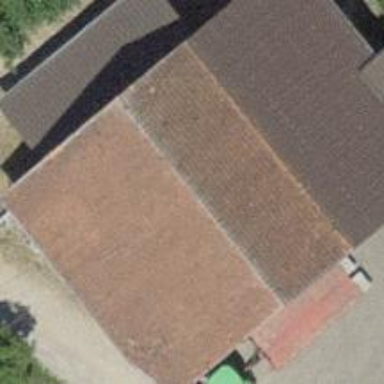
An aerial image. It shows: Barn.